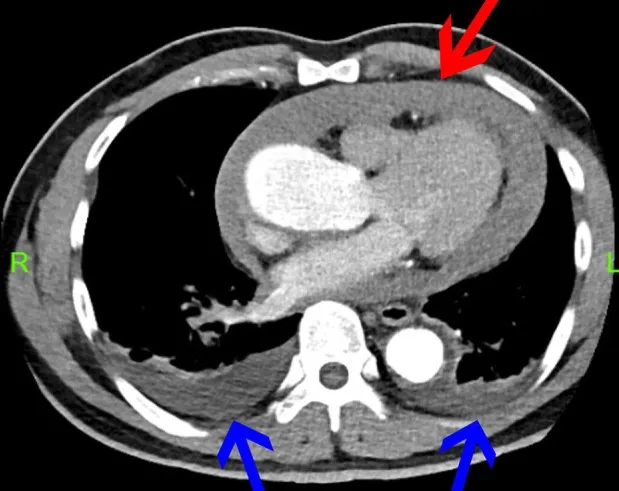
(A) Computed tomographic pulmonary angiography (CTPA). Pericardial effusion or hemorrhage (red arrow) and a small volume of pleural effusion (blue arrow) were observed.
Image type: radiology (ct)